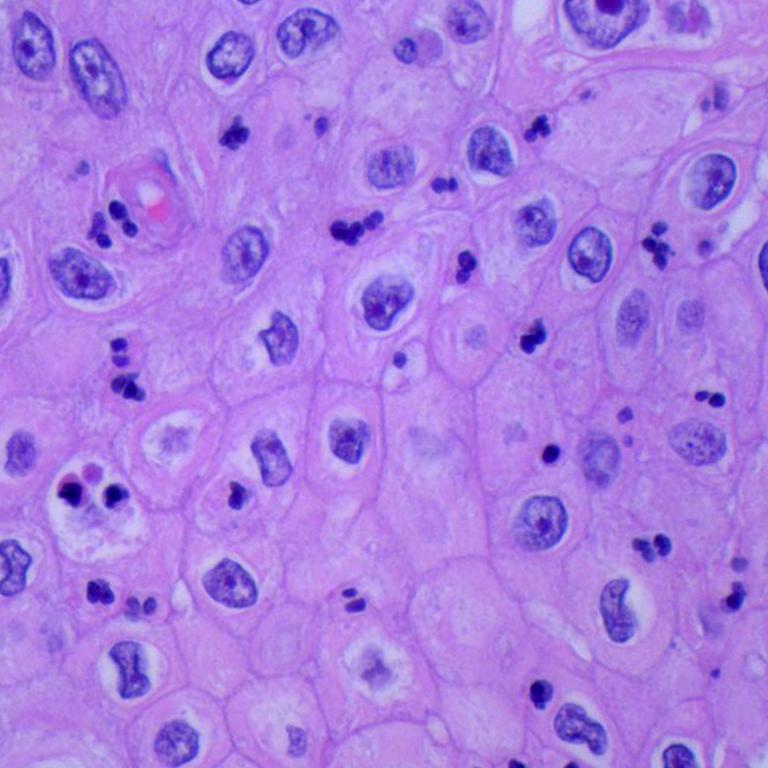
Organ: lung
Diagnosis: squamous carcinomas